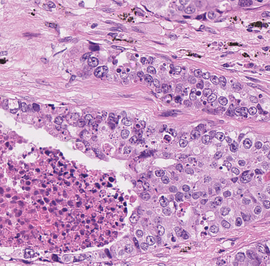
Tumor epithelial tissue: yes
Tumor-associated stroma tissue: yes
Normal tissue: no